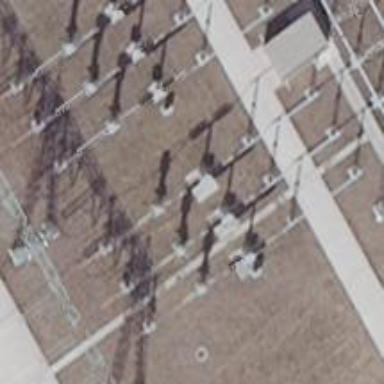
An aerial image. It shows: Outdoor switch with three cables.